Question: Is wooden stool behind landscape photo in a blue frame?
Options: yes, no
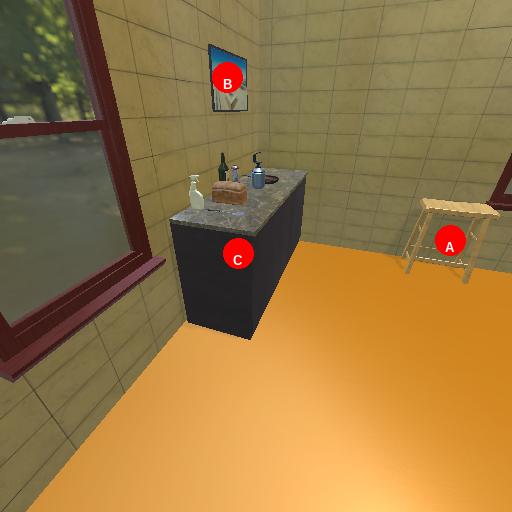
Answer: yes